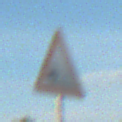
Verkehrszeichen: SplittSchotter
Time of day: MorningAfternoon
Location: Outdoor (Suburban)
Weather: PartlyCloudy
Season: NotSpecified
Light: Natural